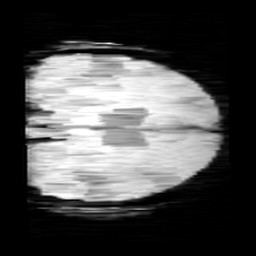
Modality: minIP
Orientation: coronal
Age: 11
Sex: male
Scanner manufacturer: siemens
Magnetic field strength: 3 T
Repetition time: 0.027 s
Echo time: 0.02 s